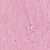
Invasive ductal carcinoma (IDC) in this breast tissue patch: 0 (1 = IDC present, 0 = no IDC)